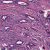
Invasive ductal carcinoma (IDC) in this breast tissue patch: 1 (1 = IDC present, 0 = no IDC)